Question: I am new to Django, I just created a model with few classes, and created views and urls and everything works just fine up until I try to extract the id of an object to use it in the url. Here are my codes:
urls.py:
'''
from django.conf.urls import url
from . import views
urlpatterns = [
# / structures/
url(r'^$', views.index, name='index'),
# / structures/712
url(r'^(?P<structure_id>[0-9]+)/$', views.detail, name='detail'),
]
'''
views.py:
'''
from django.http import HttpResponse
from .models import Structure
def index(request):
all_structures = Structure.objects.all()
html = ''
for Structure in all_structures:
url = '/structures/' + str(Structure.id) + '/'
html += '<a href="' + url + '">' + Structure.name + '</a><br>'
return HttpResponse(html)
def detail(request, structure_id):
return HttpResponse("<h2>Details for Structure id " + str(structure_id) + "</h2>")
'''
models.py:
'''
from django.db import models
class Structure(models.Model):
name = models.CharField(max_length=120)
path = models.CharField(max_length=200)
def __str__(self):
return self.name
class Type(models.Model):
typename = models.CharField(max_length=50)
def __str__(self):
return self.typename
class Record(models.Model):
structure = models.ForeignKey(Structure, on_delete=models.CASCADE) #each structure has many records, each per line
name = models.CharField(max_length=200)
type = models.ForeignKey(Type)
pos = models.IntegerField()
long = models.IntegerField()
def __str__(self):
return self.name
'''
And here is the error I a having:

I am not seeing any wrong referencing or any issue with my code. I am also watching "thenewboston" tutorial and I am doing the exact same steps as Bucky. It works just fine for him, but not me.
Thank's for helping me out!
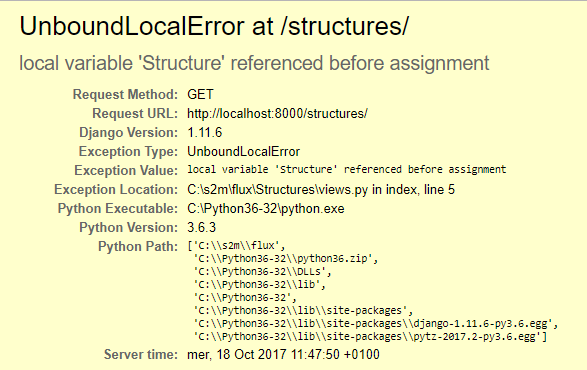
Answer: You are using the class name 'Structure' as variable for the forloop. use 'structure'.